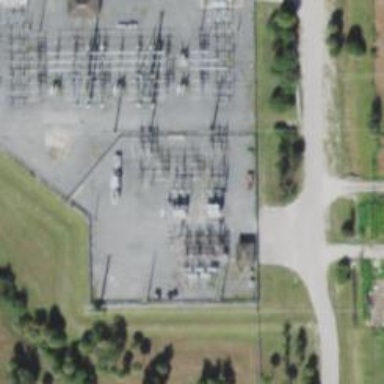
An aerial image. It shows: Power tower.